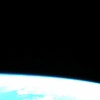
Label: space